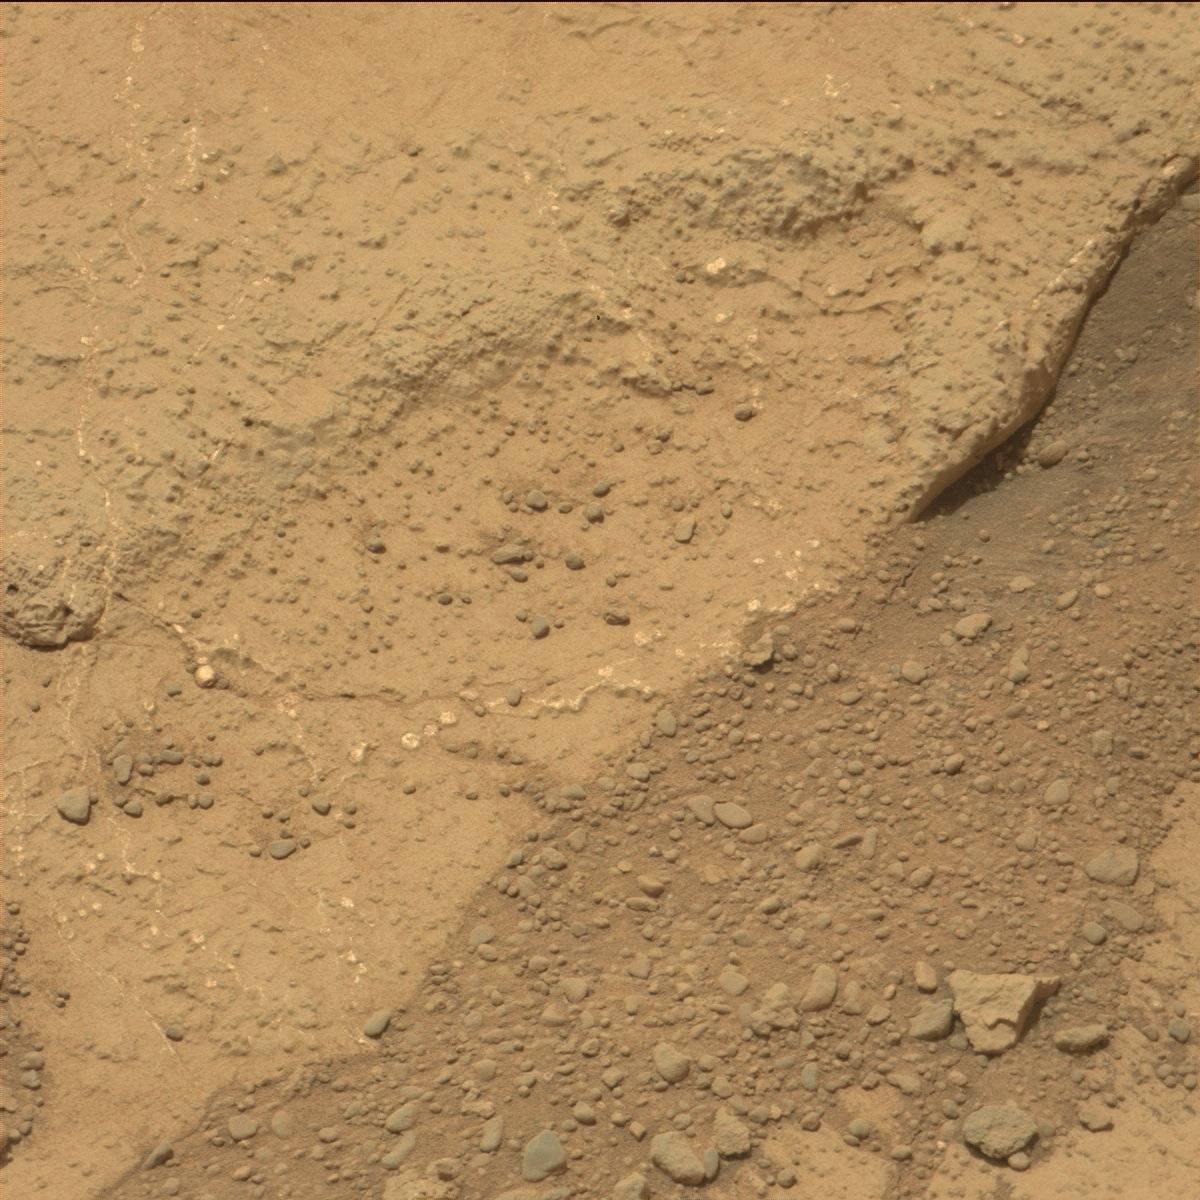
Terrain classes present: Bedrock, Rock, Sand / Soil